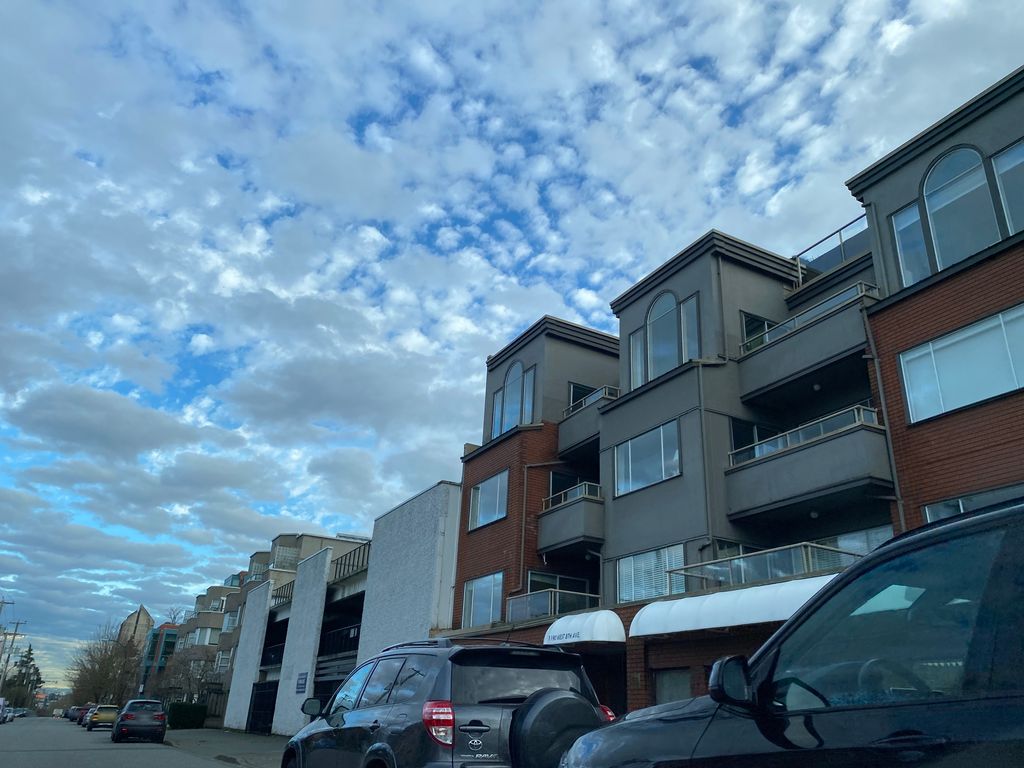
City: vancouver